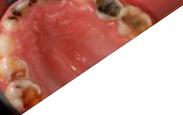
Condition: Caries